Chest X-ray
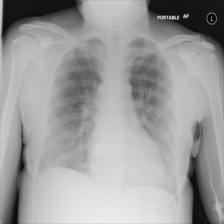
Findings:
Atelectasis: negative
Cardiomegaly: negative
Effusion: negative
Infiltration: negative
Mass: negative
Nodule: negative
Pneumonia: negative
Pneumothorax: negative
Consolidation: negative
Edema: negative
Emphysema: negative
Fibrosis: negative
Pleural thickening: negative
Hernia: negative